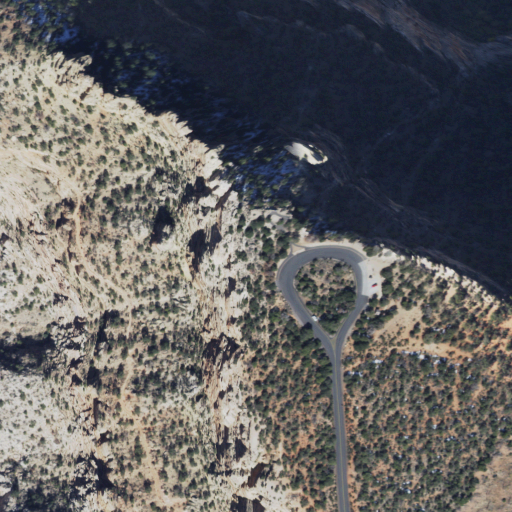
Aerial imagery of cliff(s) in Arizona named Yaki Point containing evergreen forest, shrub, and barren land